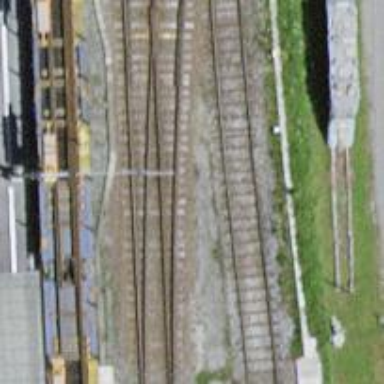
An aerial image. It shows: Railway switch.